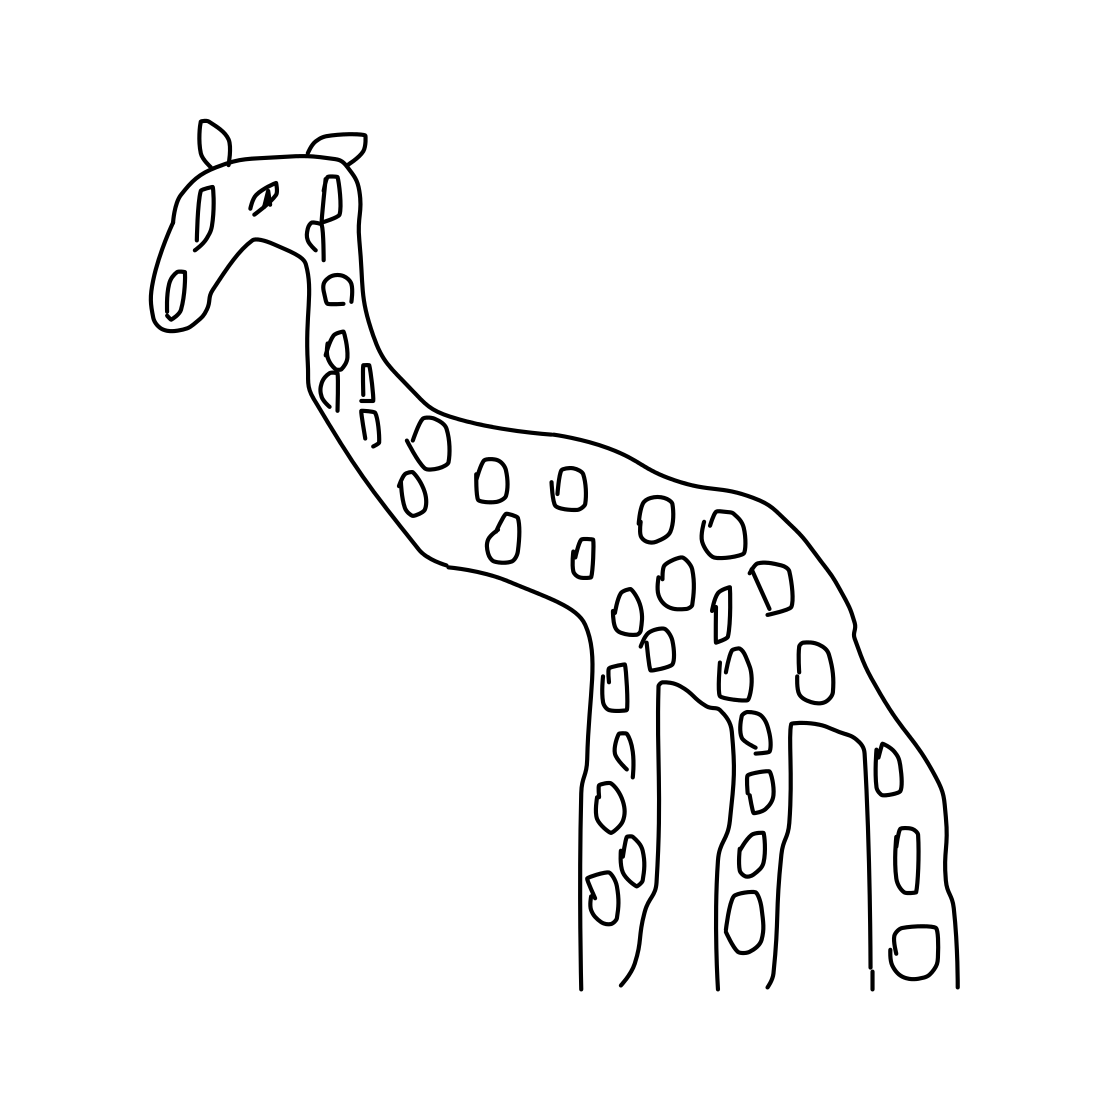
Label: giraffe